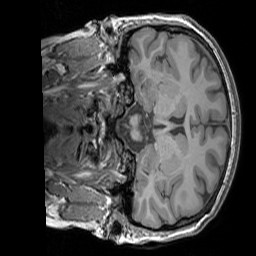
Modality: T1w
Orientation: coronal
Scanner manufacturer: siemens
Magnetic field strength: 3 T
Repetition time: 1.83 s
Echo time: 0.00303 s